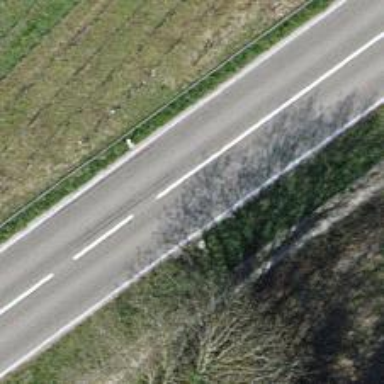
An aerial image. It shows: Primary highway.